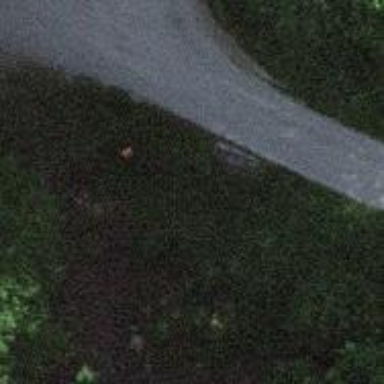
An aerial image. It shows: Orange aerial marker attached to support pole.